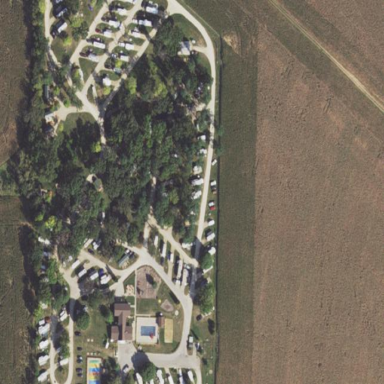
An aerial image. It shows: Caravan site with sanitary dump station for travelers.